Aerial crown-view tile of a tropical tree (Barro Colorado Island, Panama), acquired 20250715:
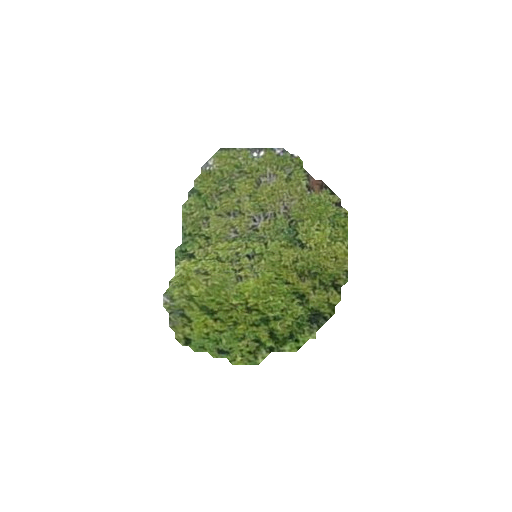
Species: Cassipourea elliptica
GBIF accepted scientific name: Cassipourea elliptica
Crown area: 45.213 m²